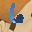
Label: 6